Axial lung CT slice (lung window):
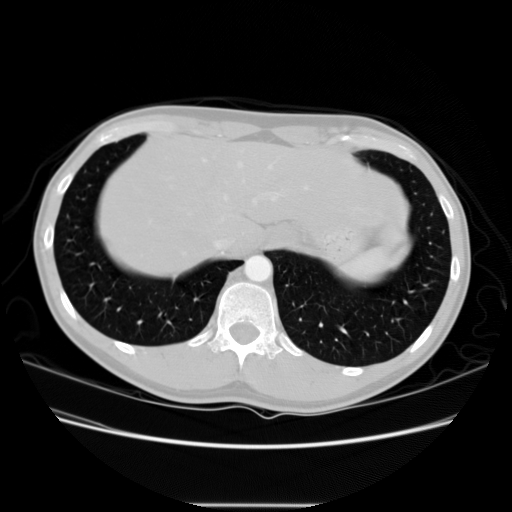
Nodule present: no